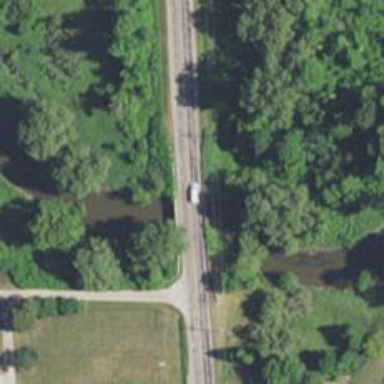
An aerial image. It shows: Tertiary road passing over bridge.